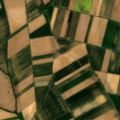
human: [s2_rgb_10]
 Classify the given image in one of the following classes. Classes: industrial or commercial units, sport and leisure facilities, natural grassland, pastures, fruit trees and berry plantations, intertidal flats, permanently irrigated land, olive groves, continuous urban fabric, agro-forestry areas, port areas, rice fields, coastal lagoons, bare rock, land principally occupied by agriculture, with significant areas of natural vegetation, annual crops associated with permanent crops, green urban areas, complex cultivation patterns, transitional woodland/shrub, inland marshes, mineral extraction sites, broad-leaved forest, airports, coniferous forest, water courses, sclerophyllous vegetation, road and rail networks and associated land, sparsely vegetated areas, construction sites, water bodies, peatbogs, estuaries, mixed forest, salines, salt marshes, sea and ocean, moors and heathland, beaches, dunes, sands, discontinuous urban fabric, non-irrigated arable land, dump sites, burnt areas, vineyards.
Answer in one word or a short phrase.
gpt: non-irrigated arable land